Question: I have a problem with my UIBarButton the button have a different color than my original image.
'''
self.navigationItem.rightBarButtonItem = UIBarButtonItem(image: UIImage(named: "settings.png"), style: .Plain, target: self, action: "didTapSettingButton")
'''
The color of the button is blue but my image is something like yellow !
Like this :
It would be awesome if you can help me :)
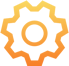
Answer: set image 'UIImageRenderingMode' property:
'''
self.navigationItem.rightBarButtonItem = UIBarButtonItem(image: UIImage(named: "settings.png").imageWithRenderingMode(UIImageRenderingMode.AlwaysOriginal), style: .Plain, target: self, action: "didTapSettingButton")
'''